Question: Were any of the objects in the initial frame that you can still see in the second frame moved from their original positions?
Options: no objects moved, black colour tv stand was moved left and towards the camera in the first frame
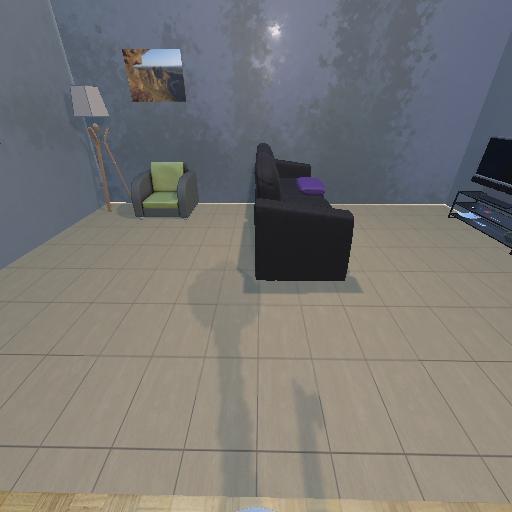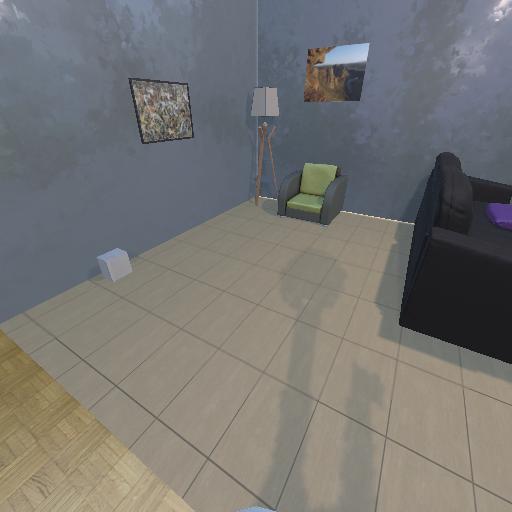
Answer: no objects moved